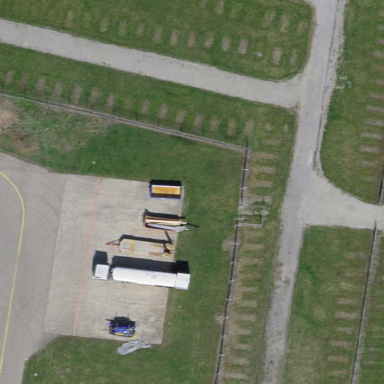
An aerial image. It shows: Apron at the airport.